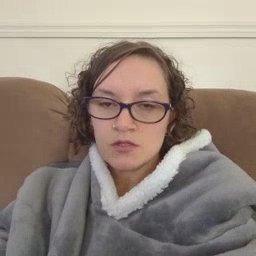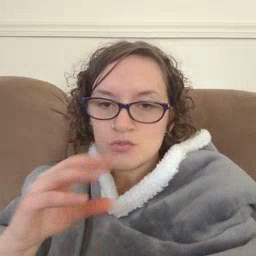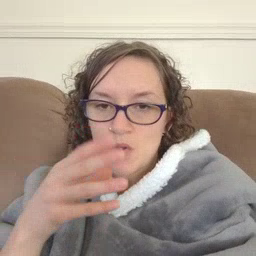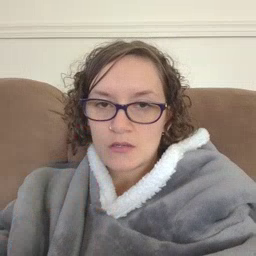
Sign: story